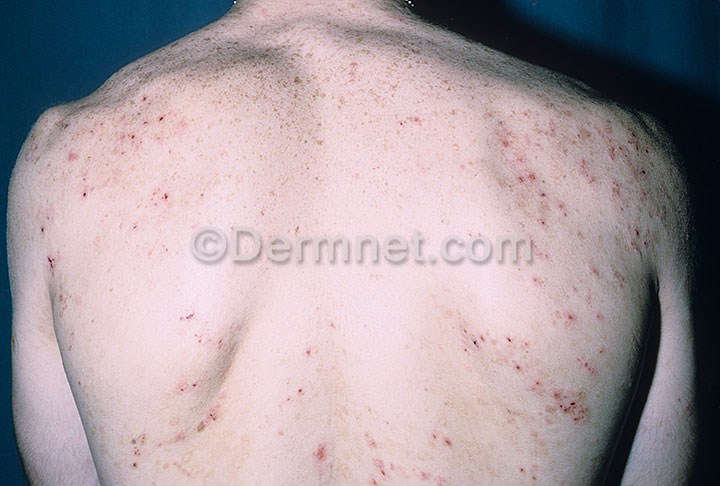
Disease: Bullous Disease Photos